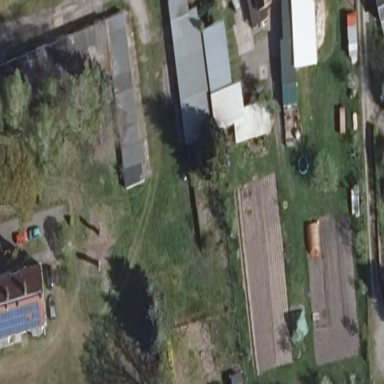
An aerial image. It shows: Group of garages.